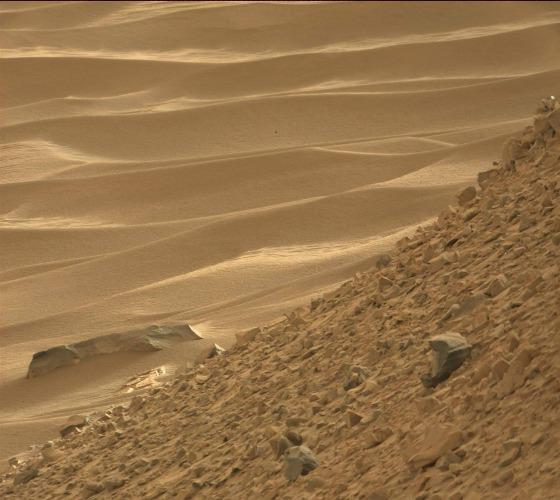
Terrain classes present: Bedrock, Gravel / Sand / Soil, Rock